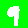
Digit: 9